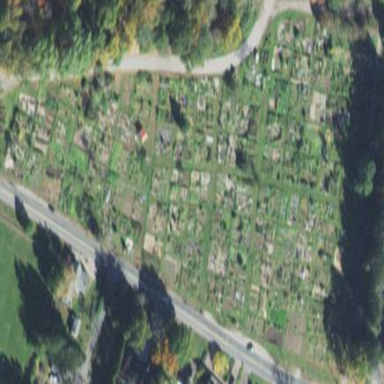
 used for leisure and gardening purposes."